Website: lowes
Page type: customer-info-address
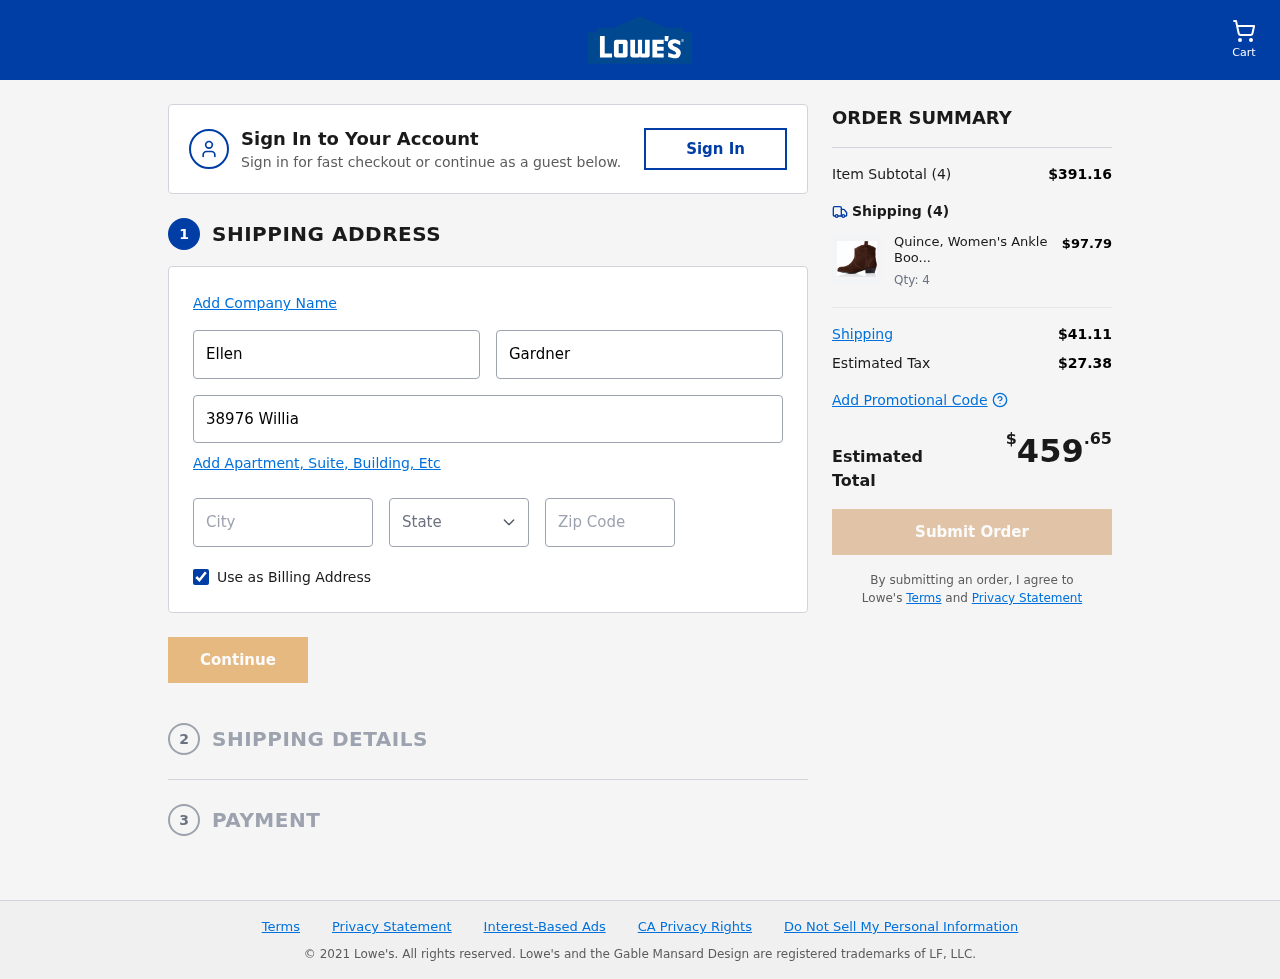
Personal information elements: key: PII_CITY
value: South Cindy
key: PII_FIRSTNAME
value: Ellen
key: PII_LASTNAME
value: Gardner
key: PII_POSTCODE
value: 66314
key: PII_STATE_ABBR
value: WA
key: PII_STREET
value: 38976 William Hollow Suite 309
Product elements: key: PRODUCT1_NAME
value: Quince, Women's Ankle Boots
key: PRODUCT1_PRICE
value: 97.79
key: PRODUCT1_QUANTITY
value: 4
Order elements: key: ORDER_NUM_ITEMS
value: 4
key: ORDER_SUBTOTAL
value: $391.16
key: ORDER_NUM_ITEMS2
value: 4
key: ORDER_SHIPPING_COST
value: $41.11
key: ORDER_TAX
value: $27.38
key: ORDER_TOTAL
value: $459.65